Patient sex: M
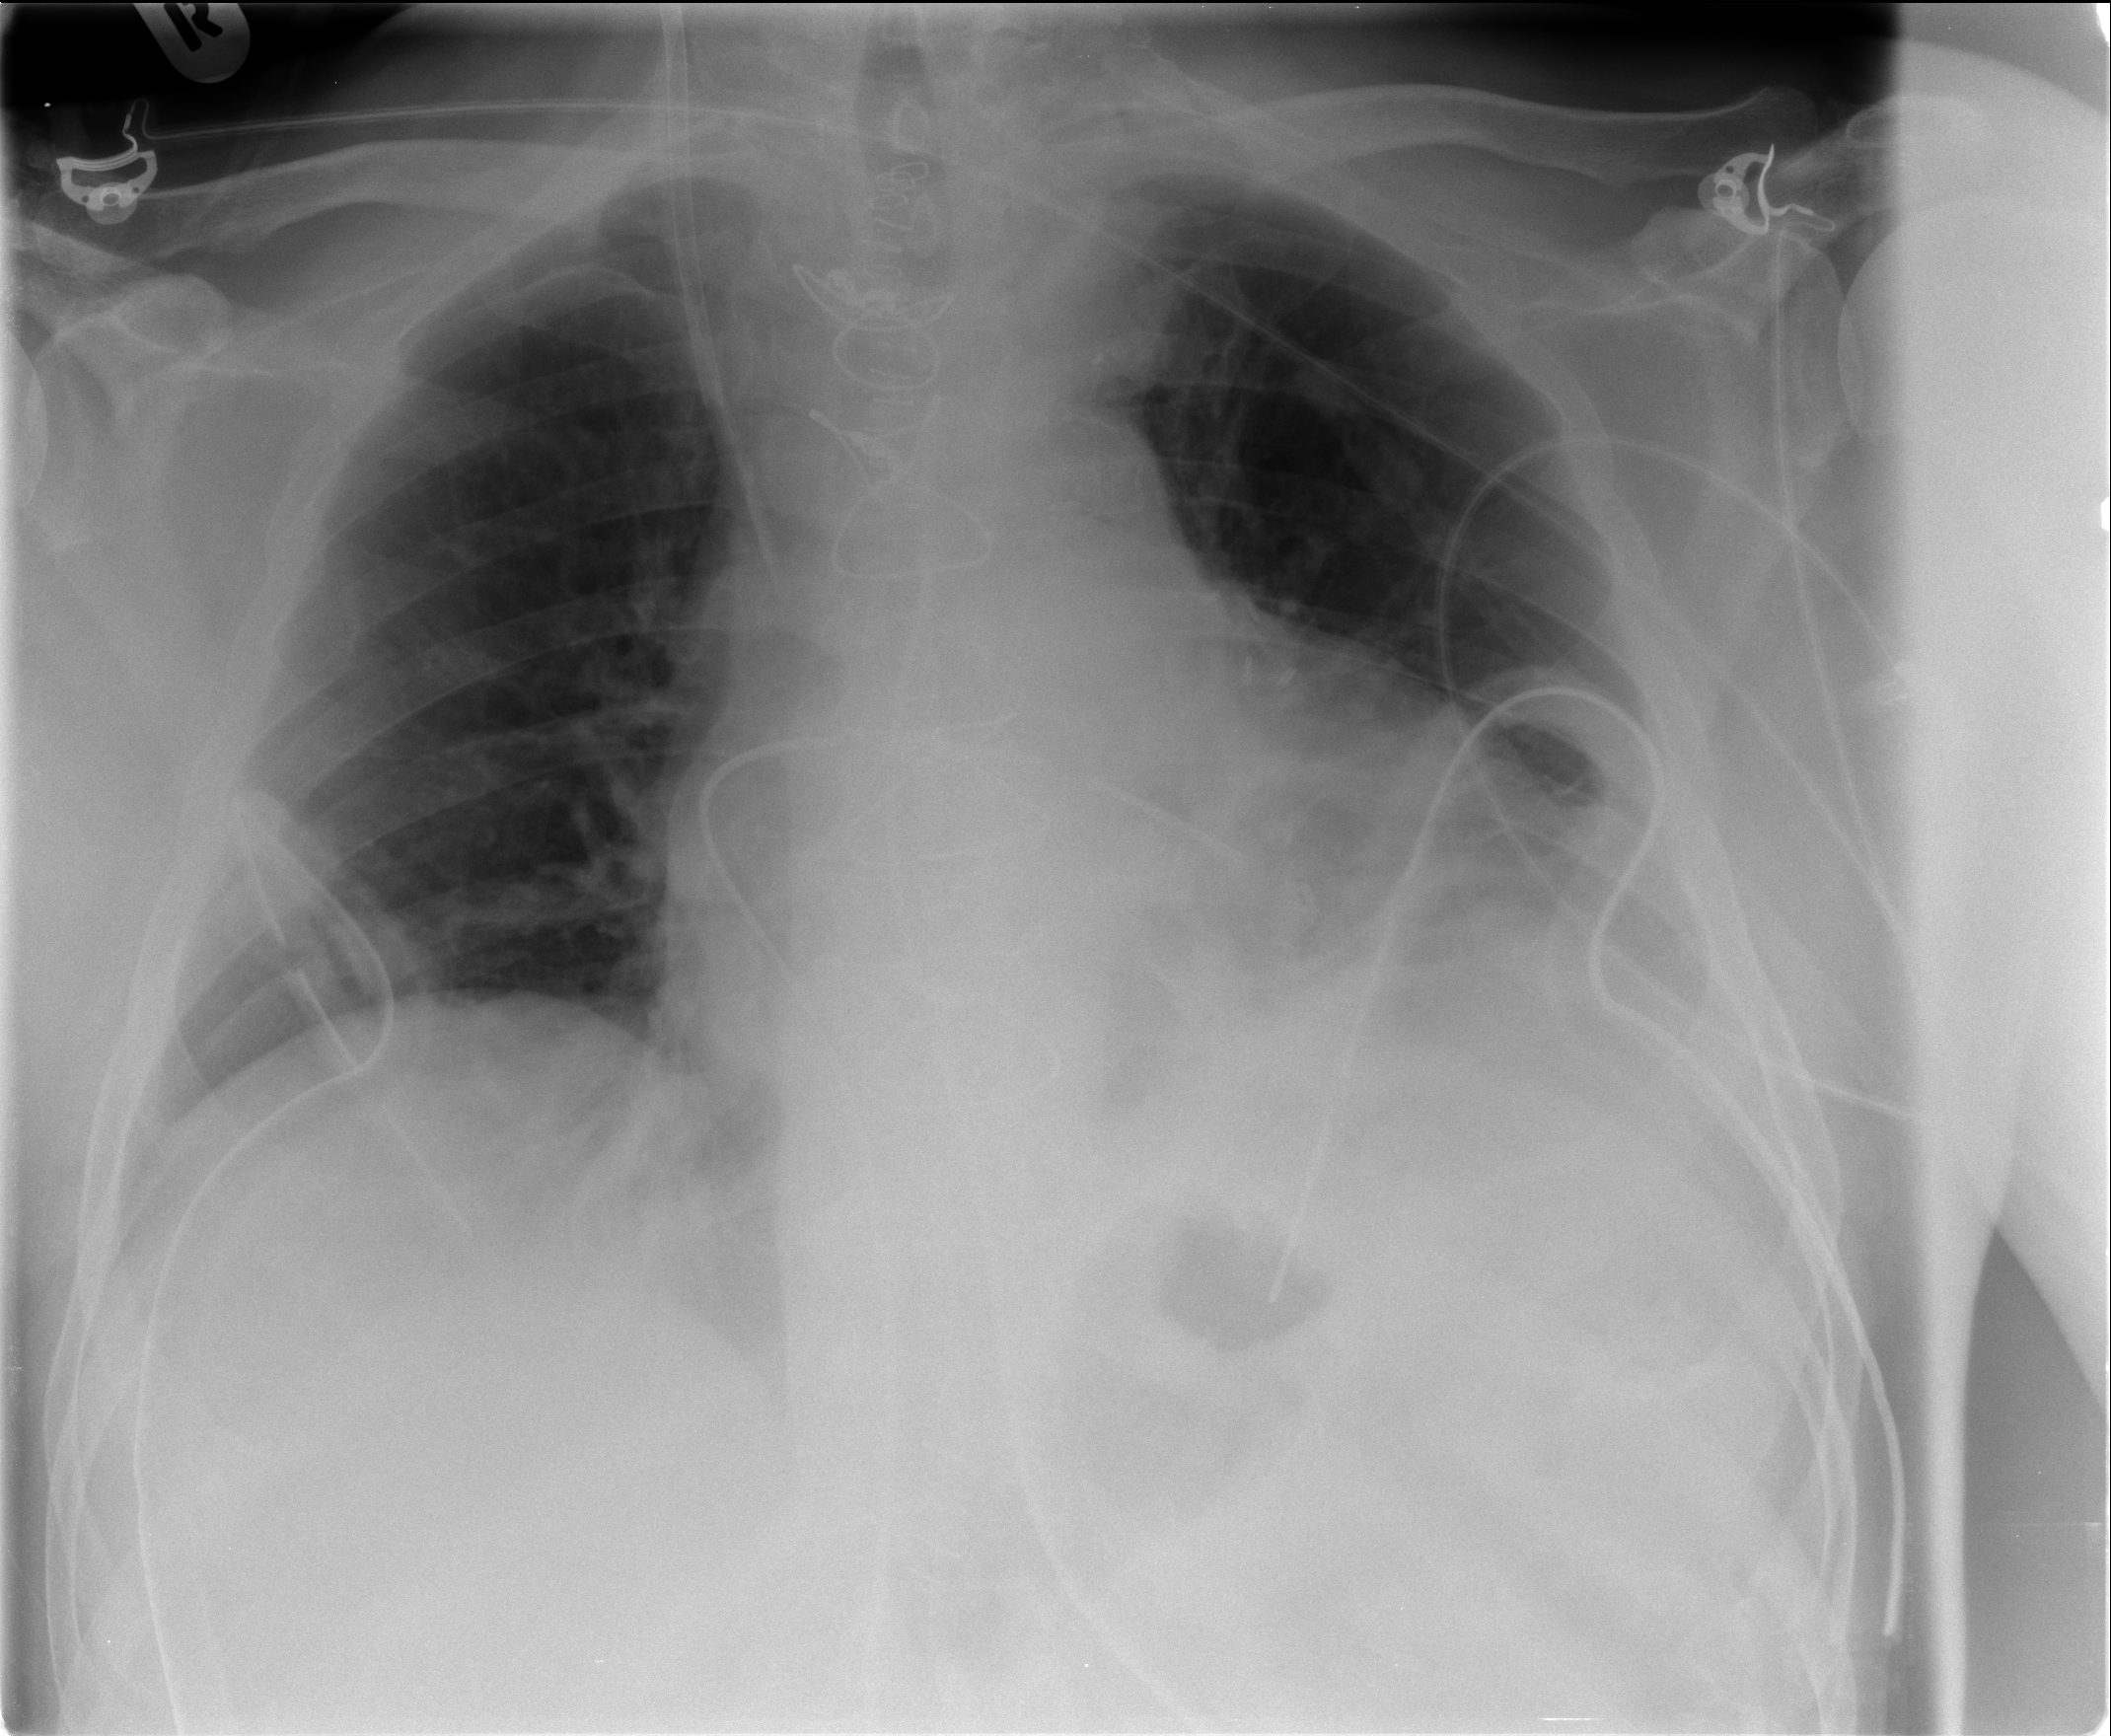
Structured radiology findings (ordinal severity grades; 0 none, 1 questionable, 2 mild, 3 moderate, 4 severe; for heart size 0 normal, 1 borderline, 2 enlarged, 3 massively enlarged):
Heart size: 2
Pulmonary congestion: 1
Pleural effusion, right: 0
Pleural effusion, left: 2
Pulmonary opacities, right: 0
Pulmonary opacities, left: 0
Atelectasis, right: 2
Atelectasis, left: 1